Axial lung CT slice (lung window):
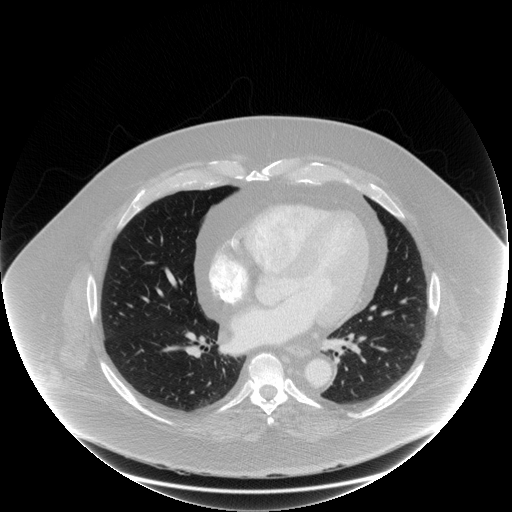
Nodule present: no